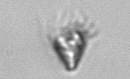
Label: Paratontonia_gracillima